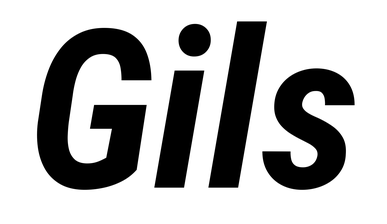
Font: Roboto-Italic_Condensed_Bold_Italic